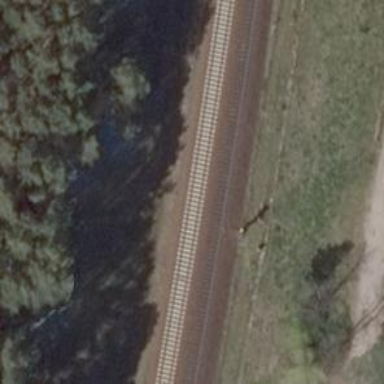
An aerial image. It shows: Railway signal.